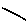
Label: line